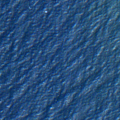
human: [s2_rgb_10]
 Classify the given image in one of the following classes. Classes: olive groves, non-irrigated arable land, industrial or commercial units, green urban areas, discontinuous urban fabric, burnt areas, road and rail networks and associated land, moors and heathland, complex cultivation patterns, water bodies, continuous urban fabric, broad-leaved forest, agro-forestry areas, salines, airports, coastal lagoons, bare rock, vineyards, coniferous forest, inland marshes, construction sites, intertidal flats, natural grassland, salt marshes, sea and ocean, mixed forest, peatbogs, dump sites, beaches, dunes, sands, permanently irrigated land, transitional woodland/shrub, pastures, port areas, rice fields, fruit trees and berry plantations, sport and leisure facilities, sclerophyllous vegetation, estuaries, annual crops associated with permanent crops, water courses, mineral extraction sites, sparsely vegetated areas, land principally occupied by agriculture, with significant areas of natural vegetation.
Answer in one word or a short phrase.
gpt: sea and ocean